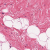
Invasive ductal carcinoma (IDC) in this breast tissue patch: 0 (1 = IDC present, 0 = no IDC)